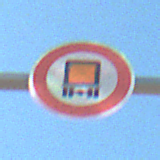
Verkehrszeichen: VerbotKennzeichnungspflichtigeKraftfahrzeugeGefaehrlicheGueter
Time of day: Midday
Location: Outdoor (Nature)
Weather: Clear
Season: NotSpecified
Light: Natural